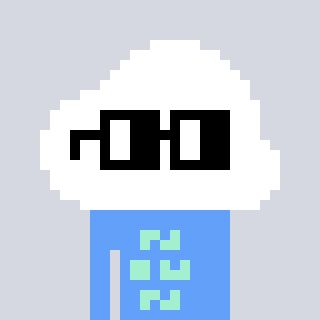
a pixel art character with square black glasses, a cloud-shaped head and a blue-colored body on a cool background